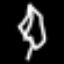
Label: leaf